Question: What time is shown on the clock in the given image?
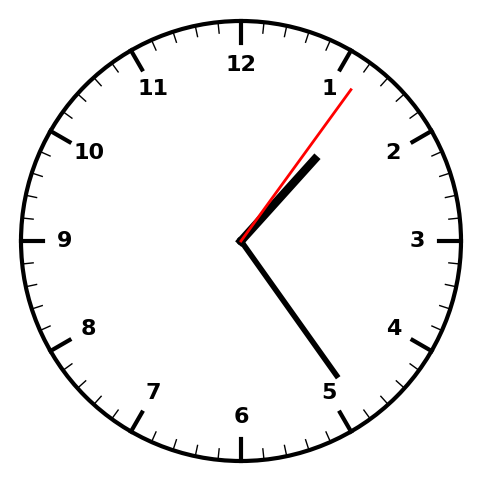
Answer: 01:24:06